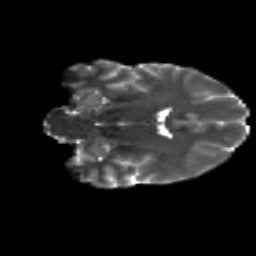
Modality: T2w
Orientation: coronal
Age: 24
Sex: female
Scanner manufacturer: siemens
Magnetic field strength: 3 T
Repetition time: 8.8 s
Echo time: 0.085 s